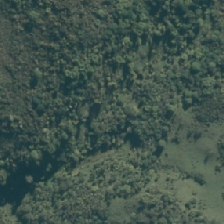
Land cover: grose_broom